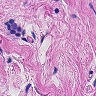
Metastatic tissue present: yes